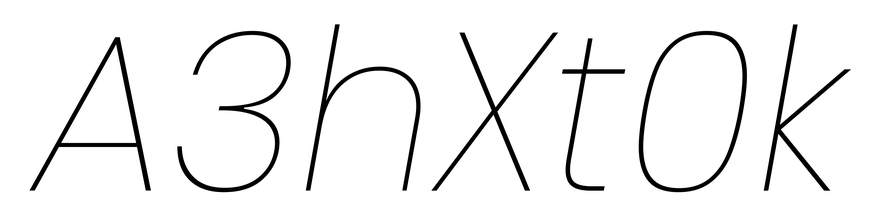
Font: Poppins-ThinItalic